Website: crate-barrel
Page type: payment
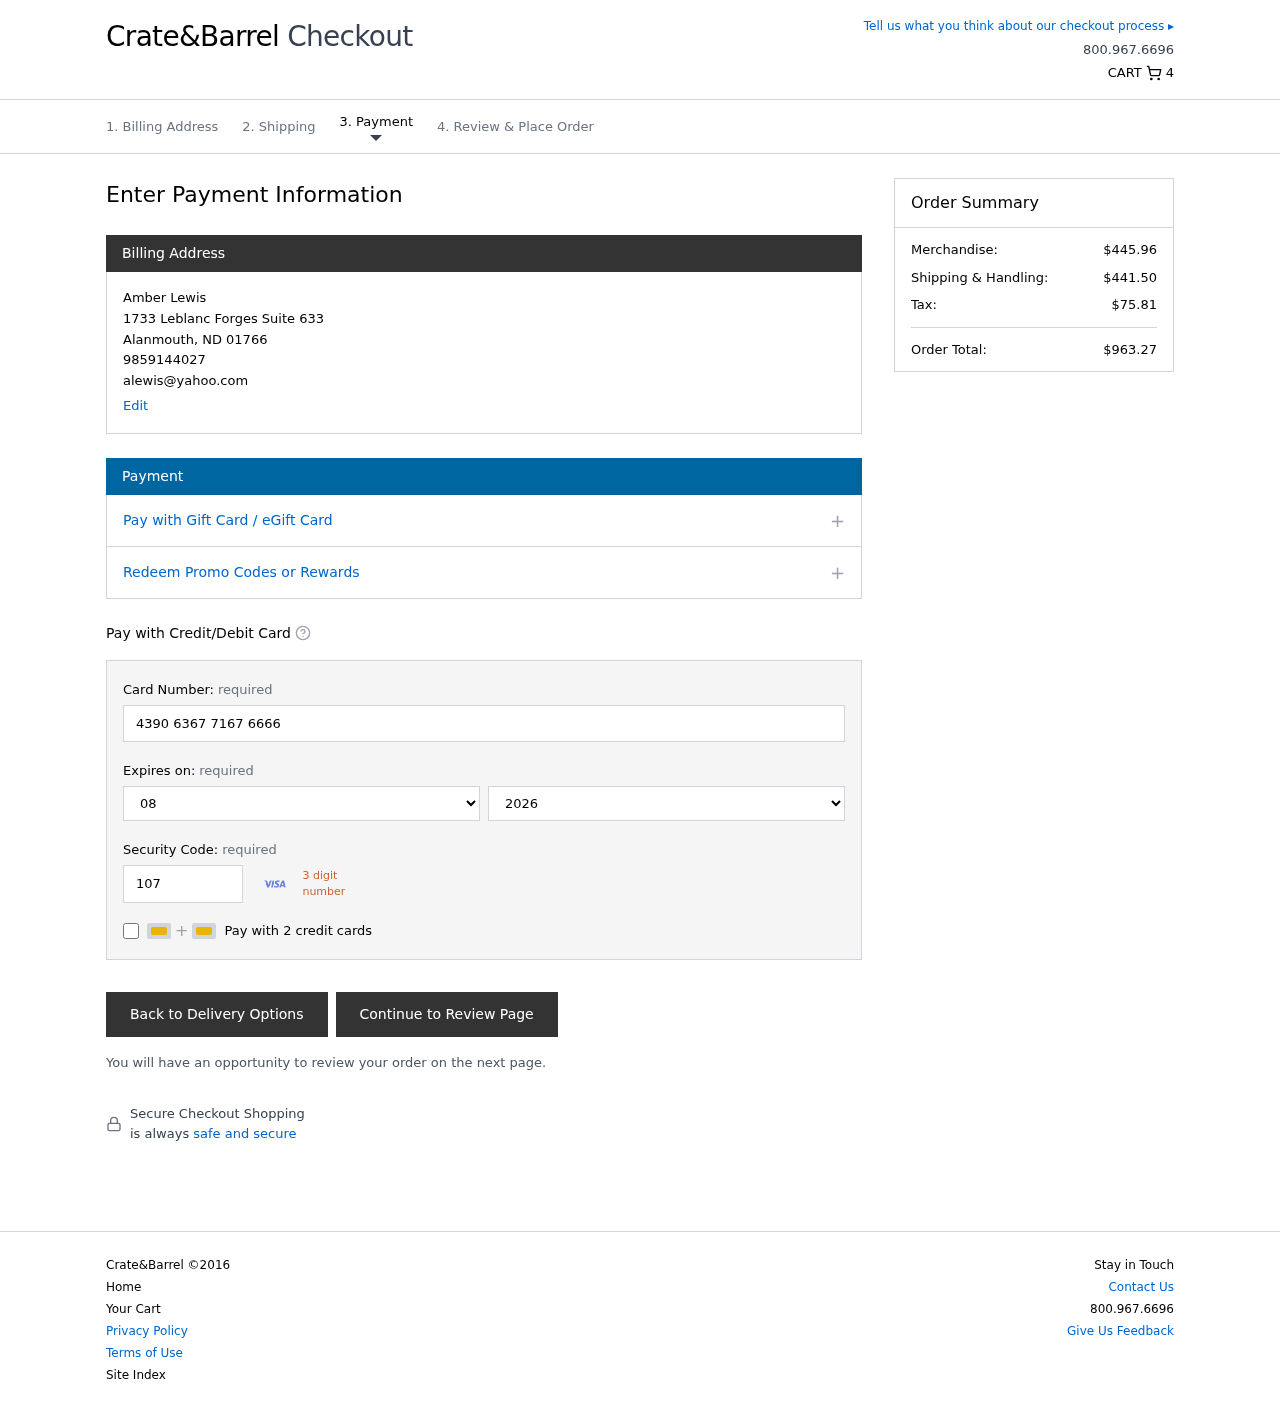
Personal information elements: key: PII_CARD_CVV
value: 107
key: PII_CARD_EXPIRY_MONTH
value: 08
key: PII_CARD_EXPIRY_YEAR
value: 26
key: PII_CARD_NUMBER
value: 4390 6367 7167 6666
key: PII_CITY
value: Alanmouth
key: PII_EMAIL
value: alewis@yahoo.com
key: PII_FULLNAME
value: Amber Lewis
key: PII_PHONE
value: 9859144027
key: PII_POSTCODE
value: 01766
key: PII_STATE_ABBR
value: ND
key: PII_STREET
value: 1733 Leblanc Forges Suite 633
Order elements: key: ORDER_NUM_ITEMS
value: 4
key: ORDER_SUBTOTAL
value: $445.96
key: ORDER_SHIPPING_COST
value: $441.50
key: ORDER_TAX
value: $75.81
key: ORDER_TOTAL
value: $963.27